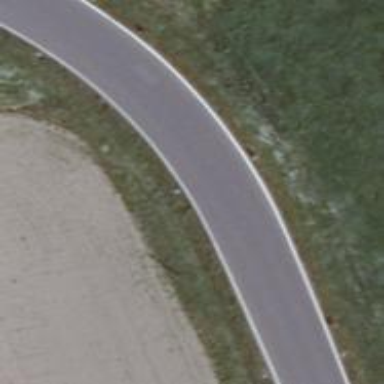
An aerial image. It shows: Secondary road with asphalt surface.